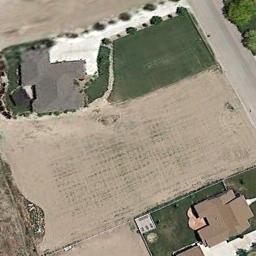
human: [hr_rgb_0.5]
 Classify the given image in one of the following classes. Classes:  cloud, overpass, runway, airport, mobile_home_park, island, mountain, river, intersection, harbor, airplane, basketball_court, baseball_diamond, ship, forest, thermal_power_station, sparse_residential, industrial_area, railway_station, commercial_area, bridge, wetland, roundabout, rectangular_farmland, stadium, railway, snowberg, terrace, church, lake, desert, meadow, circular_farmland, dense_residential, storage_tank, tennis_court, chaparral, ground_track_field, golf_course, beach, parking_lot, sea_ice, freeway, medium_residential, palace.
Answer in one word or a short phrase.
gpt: sparse_residential